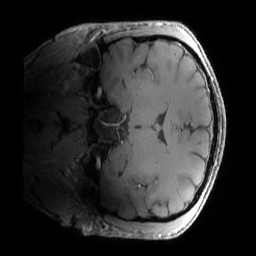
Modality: MP2RAGE
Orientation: coronal